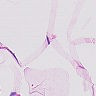
Metastatic tissue present: no